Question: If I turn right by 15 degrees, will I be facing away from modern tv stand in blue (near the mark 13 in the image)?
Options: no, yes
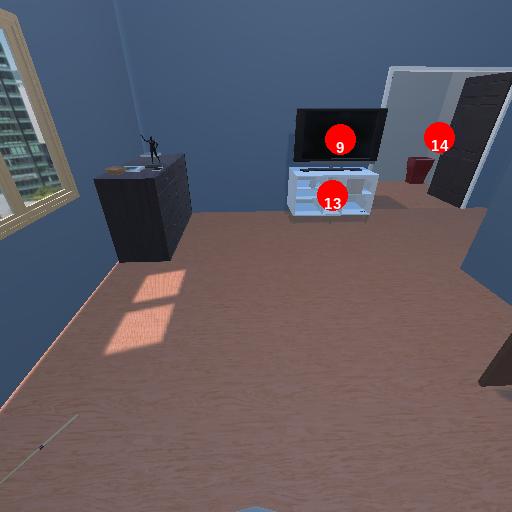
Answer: no